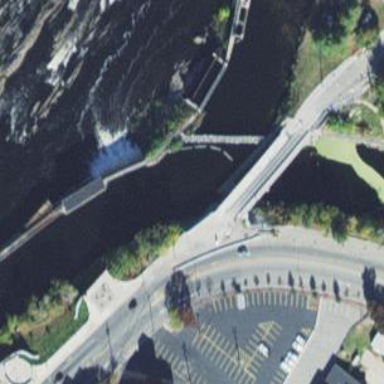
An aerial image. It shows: Footway bridge.